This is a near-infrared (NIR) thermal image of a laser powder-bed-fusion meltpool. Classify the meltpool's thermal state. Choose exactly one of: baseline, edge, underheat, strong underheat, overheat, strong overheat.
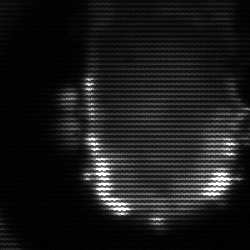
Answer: baseline